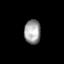
Tissue: lung
Cell type: Epithelial cells
Senescence score: 0.2383
Nuclear area (px): 385
Mean DAPI intensity: 158.912